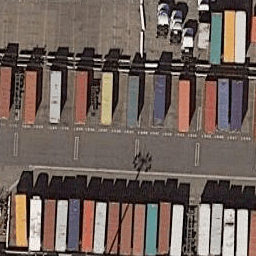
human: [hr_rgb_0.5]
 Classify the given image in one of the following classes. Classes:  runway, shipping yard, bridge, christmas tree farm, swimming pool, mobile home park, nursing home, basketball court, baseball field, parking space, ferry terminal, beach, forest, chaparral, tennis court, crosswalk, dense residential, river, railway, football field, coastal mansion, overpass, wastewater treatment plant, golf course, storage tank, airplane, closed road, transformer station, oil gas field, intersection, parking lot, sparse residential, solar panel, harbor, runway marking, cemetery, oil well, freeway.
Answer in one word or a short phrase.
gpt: shipping yard